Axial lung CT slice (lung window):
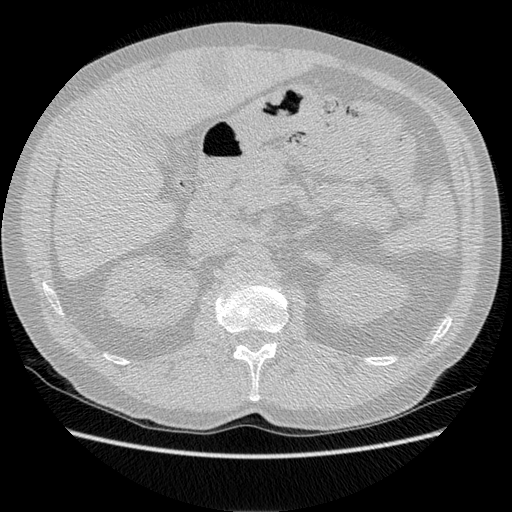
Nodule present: no